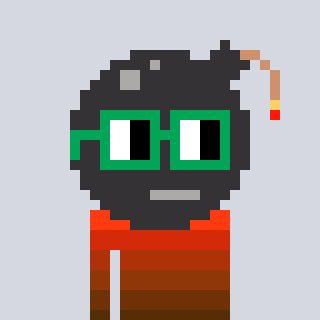
a pixel art character with square green glasses, a bomb-shaped head and a teal-colored body on a cool background